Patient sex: M
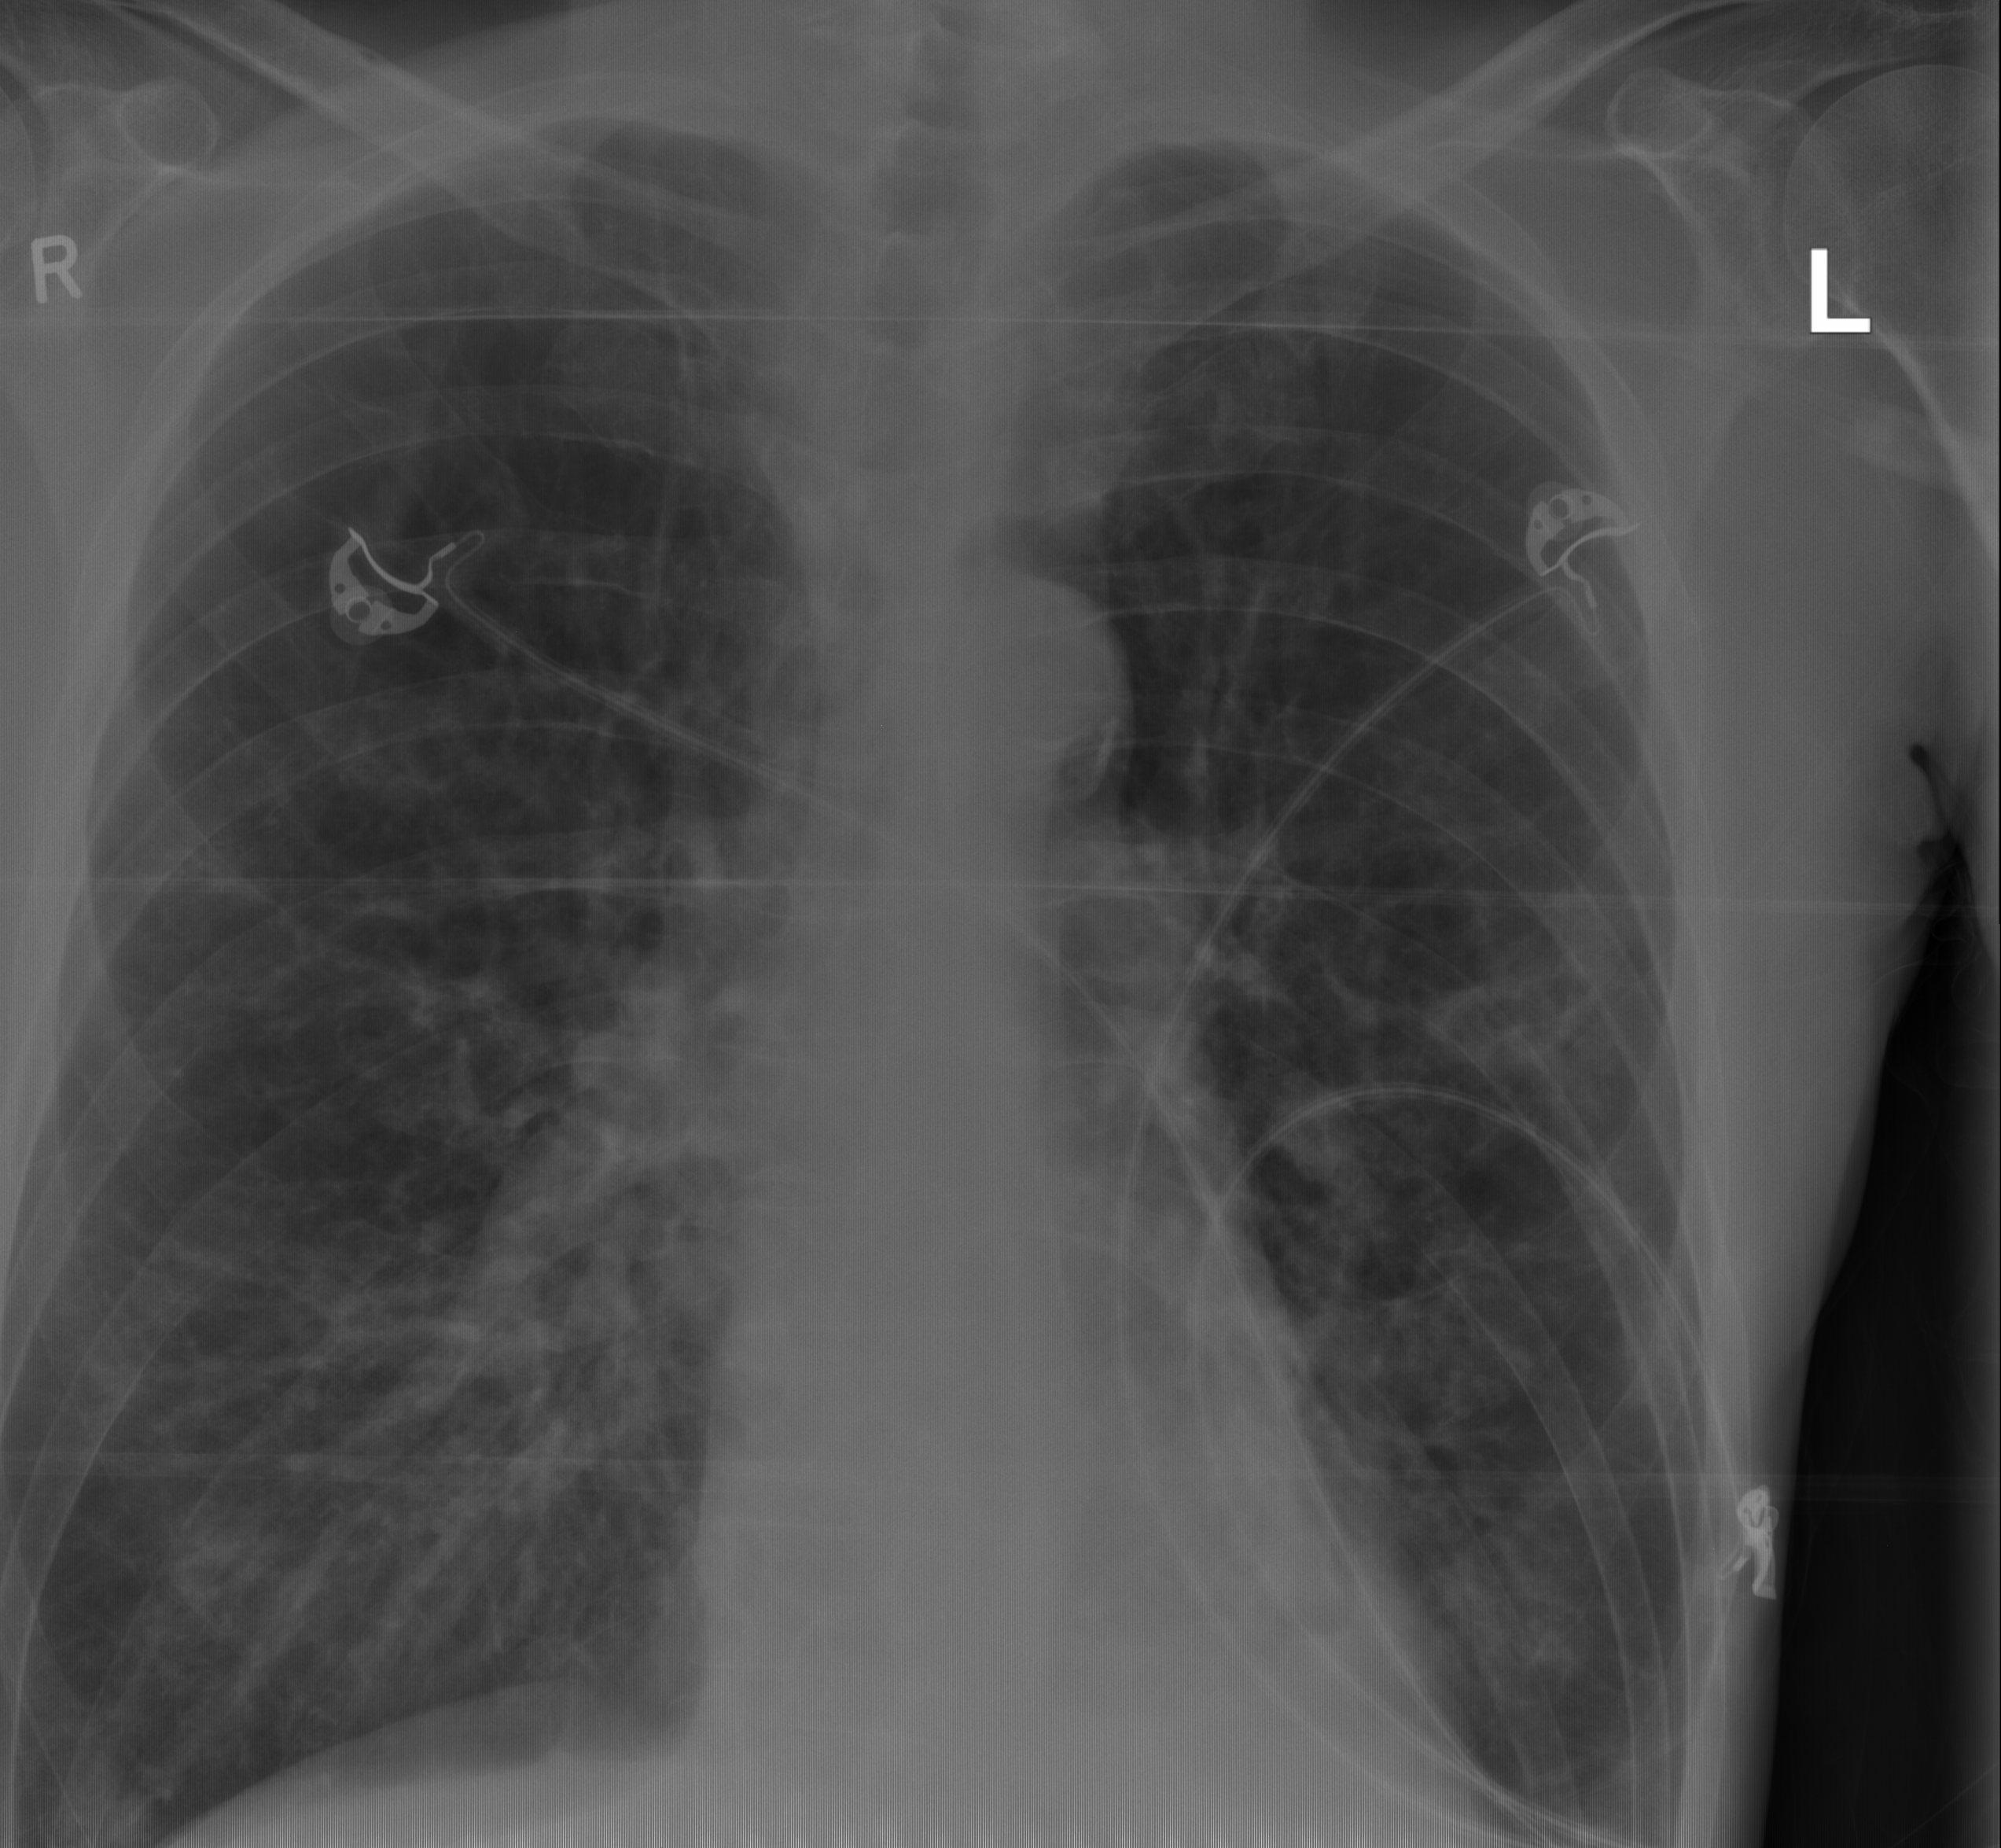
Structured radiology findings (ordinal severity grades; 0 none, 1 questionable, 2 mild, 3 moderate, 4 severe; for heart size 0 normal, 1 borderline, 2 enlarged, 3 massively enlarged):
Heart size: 0
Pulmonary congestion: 0
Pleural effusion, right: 0
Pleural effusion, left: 0
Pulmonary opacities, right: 2
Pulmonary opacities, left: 2
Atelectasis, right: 1
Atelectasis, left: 1